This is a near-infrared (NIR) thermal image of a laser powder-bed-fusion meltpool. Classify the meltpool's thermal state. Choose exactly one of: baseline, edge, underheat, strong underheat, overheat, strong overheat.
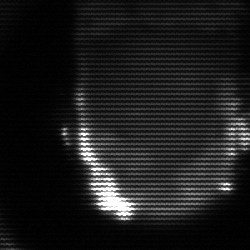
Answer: baseline